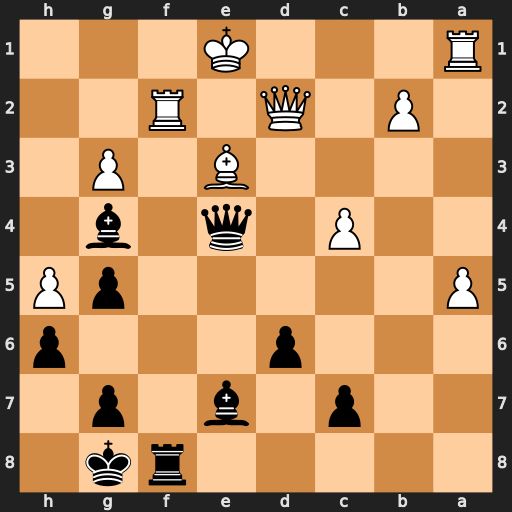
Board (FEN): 5rk1/2p1b1p1/3p3p/P5pP/2P1q1b1/4B1P1/1P1Q1R2/R3K3
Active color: b
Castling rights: Q
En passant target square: -
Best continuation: Qh1+ Rf1 Rxf1#